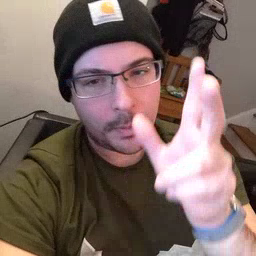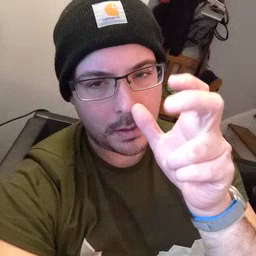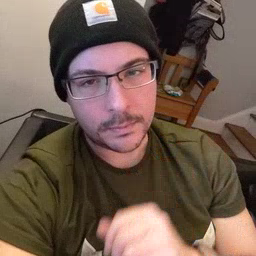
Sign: bug